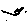
Label: cat